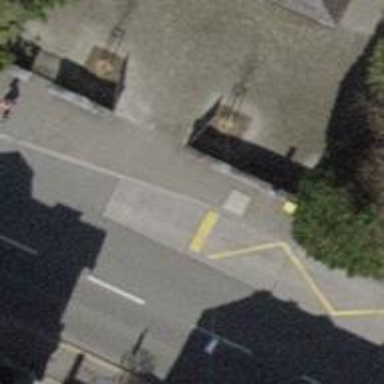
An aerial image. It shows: Bus stop with platform for public transport.